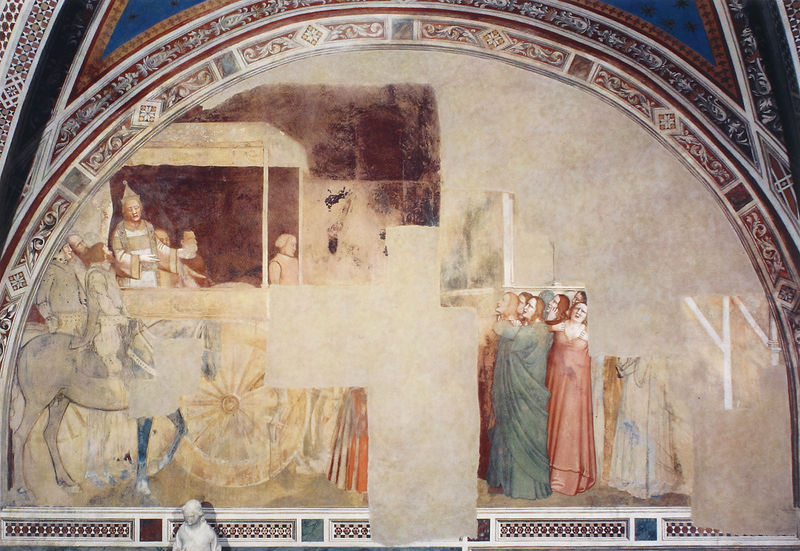
Titel: Kapelle der Bardi di Vernio: Szenen aus dem Leben des hl. Silvester
Künstler: Maso di Banco
Standort: Florenz, S. Croce, Kapelle der Bardi di Vernio (EU - I - Toskana)
Schlagwörter: weiß, frauen, menschen, braun, hut, männer, rot, kirche, sonne, gotik, pferd, reiter, bogen, kutsche, speichen, rad, rundbogen, wagen, könig, papst, ornamente, wandmalerei, mond, gewölbe, kutscher, ritter, zerstört, baldachin, fresko, begrüßung, maria, verkündigung, fuhrwerk, tympanon, defekt, apostel, beschädigt, giotto, teiter, tiefenwirkung, speichenrad, apoatel